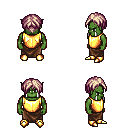
a pixel art fantasy rpg character, male body template, orc, green skin, gold chest armor, robe skirt, white blonde parted hairstyle, gold boots, four views (front, back, left, right), 2x2 character sprite sheet, small pixel art, hard edges, no anti-aliasing